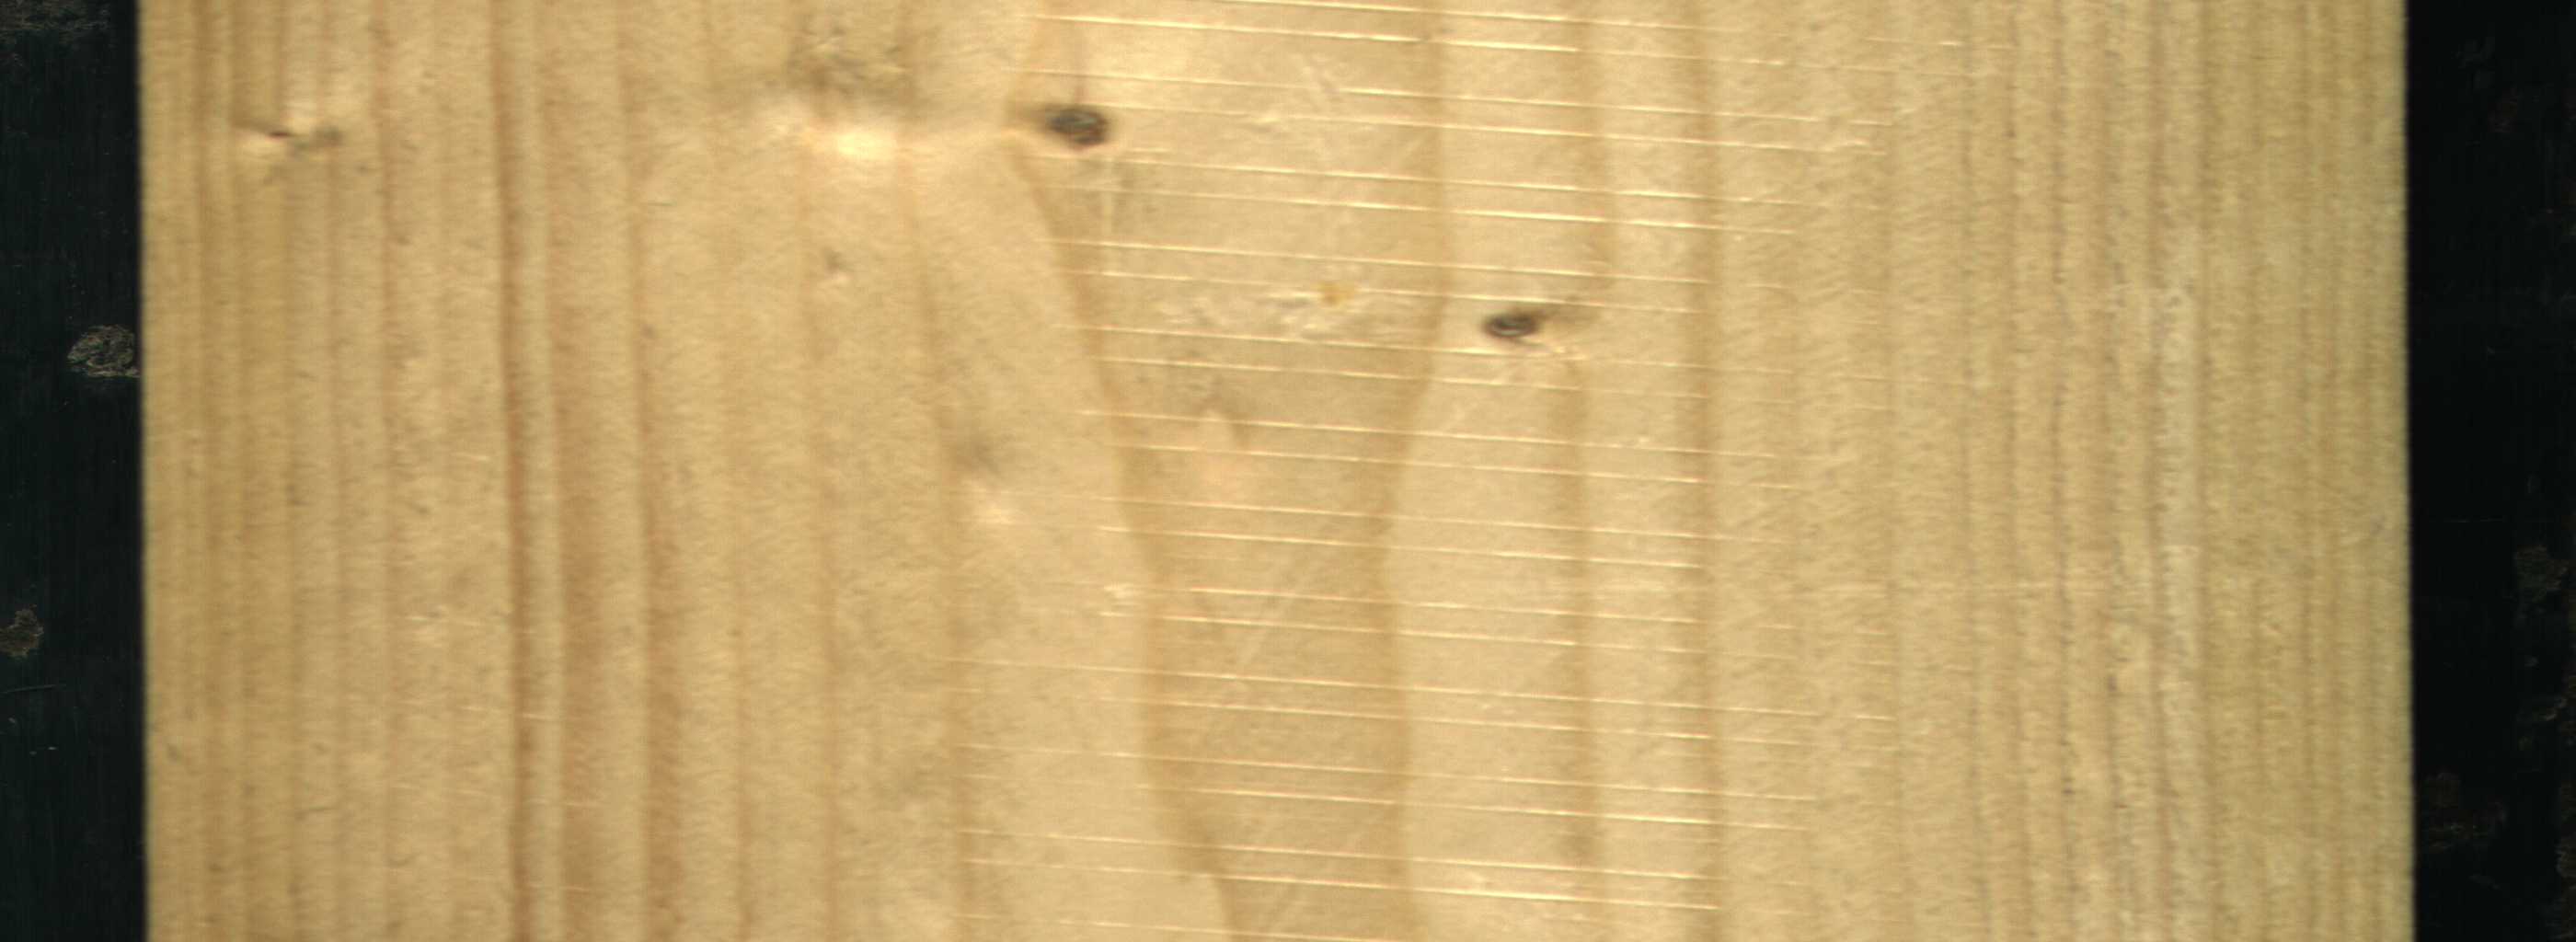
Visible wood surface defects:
Live_Knot
Live_Knot